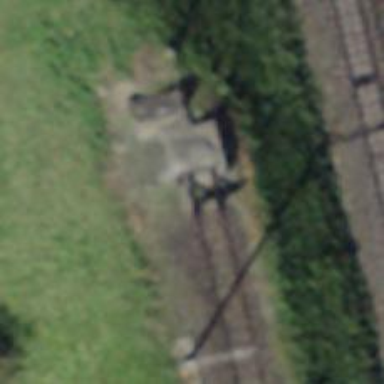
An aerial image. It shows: Railway buffer stop.